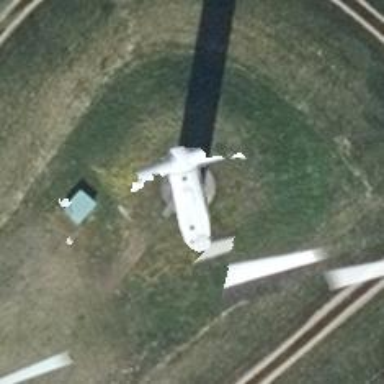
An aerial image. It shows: Wind generator powered by horizontal axis wind turbine.